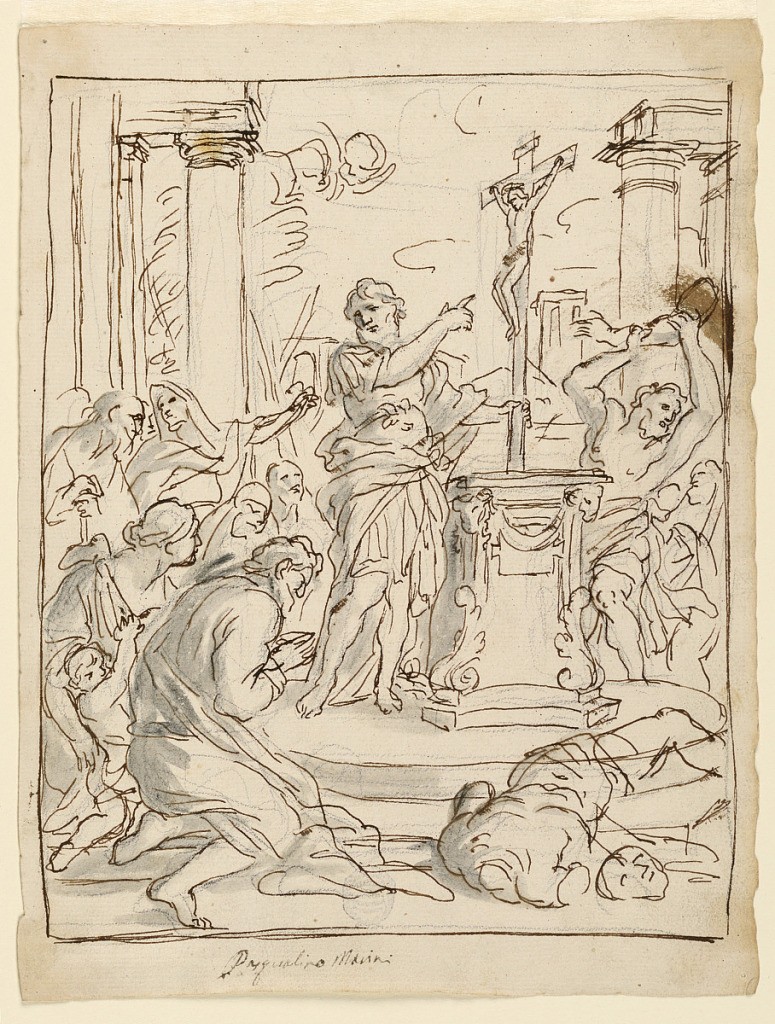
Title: Sketches for paintings. Obverse: A Roman officer holds a crucifix upon a heathen altar. Reverse: Christ rising
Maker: Pasqualino Marini
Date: ca. 1700
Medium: Black crayon; Obverse: with pen ink, black watercolor wash on paper
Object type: Drawing
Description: Obverse: A bearded Roman soldier points at the crucifix he holds with his left hand on an altar. People in adoration are shown at left. A man smashes an idol at right. Framing lines. Reverse: A slight horizontal sketch and the left edge is framed by a segment between straight lines